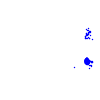
Particle: electron